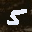
Label: 5